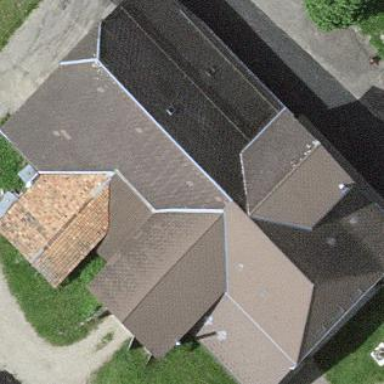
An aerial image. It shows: Farm building.